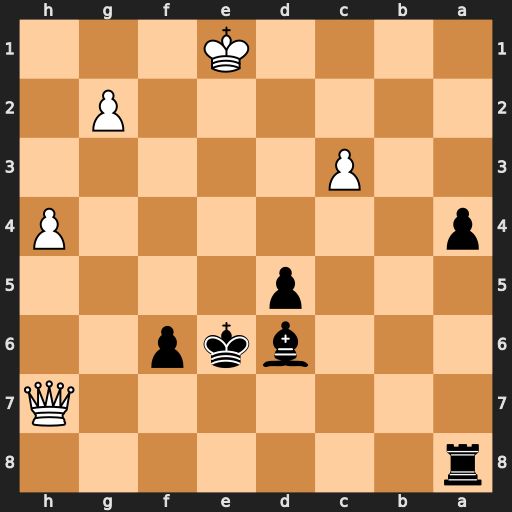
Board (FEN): r7/7Q/3bkp2/3p4/p6P/2P5/6P1/4K3
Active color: b
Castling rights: -
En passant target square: -
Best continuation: a3 Qb7 Rb8 Qa7 Rb2